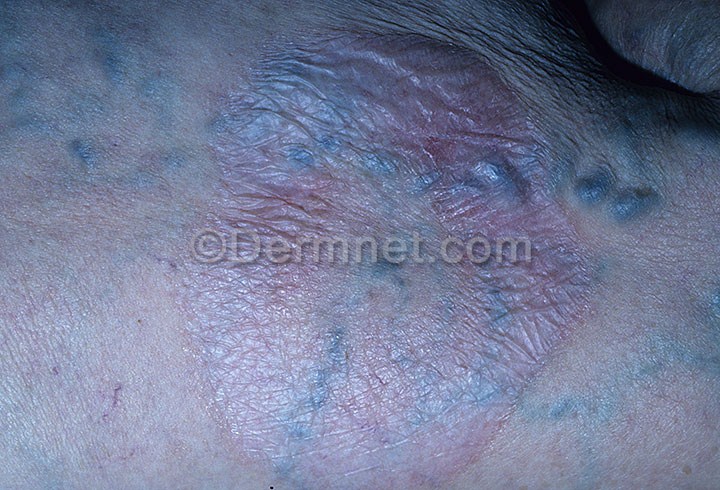
Disease: Psoriasis pictures Lichen Planus and related diseases